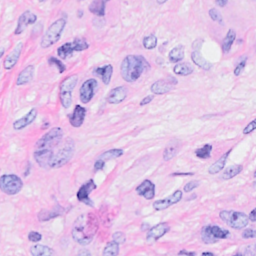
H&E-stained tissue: Breast